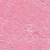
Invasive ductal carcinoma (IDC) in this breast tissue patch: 0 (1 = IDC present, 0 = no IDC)